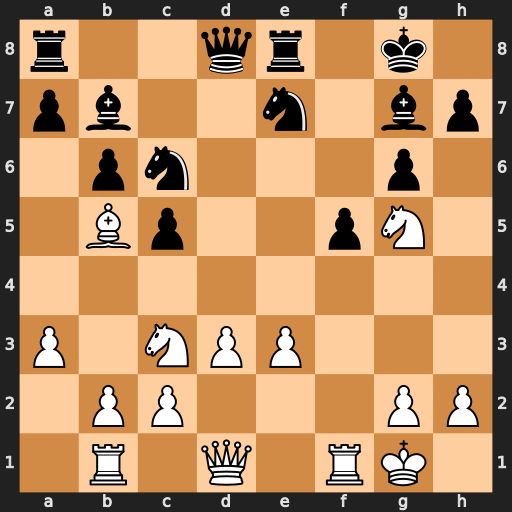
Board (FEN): r2qr1k1/pb2n1bp/1pn3p1/1Bp2pN1/8/P1NPP3/1PP3PP/1R1Q1RK1
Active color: w
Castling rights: -
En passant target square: -
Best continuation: Bc4+ Nd5 Bxd5+